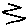
Label: zigzag